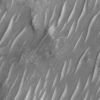
Label: not_dusty